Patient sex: M
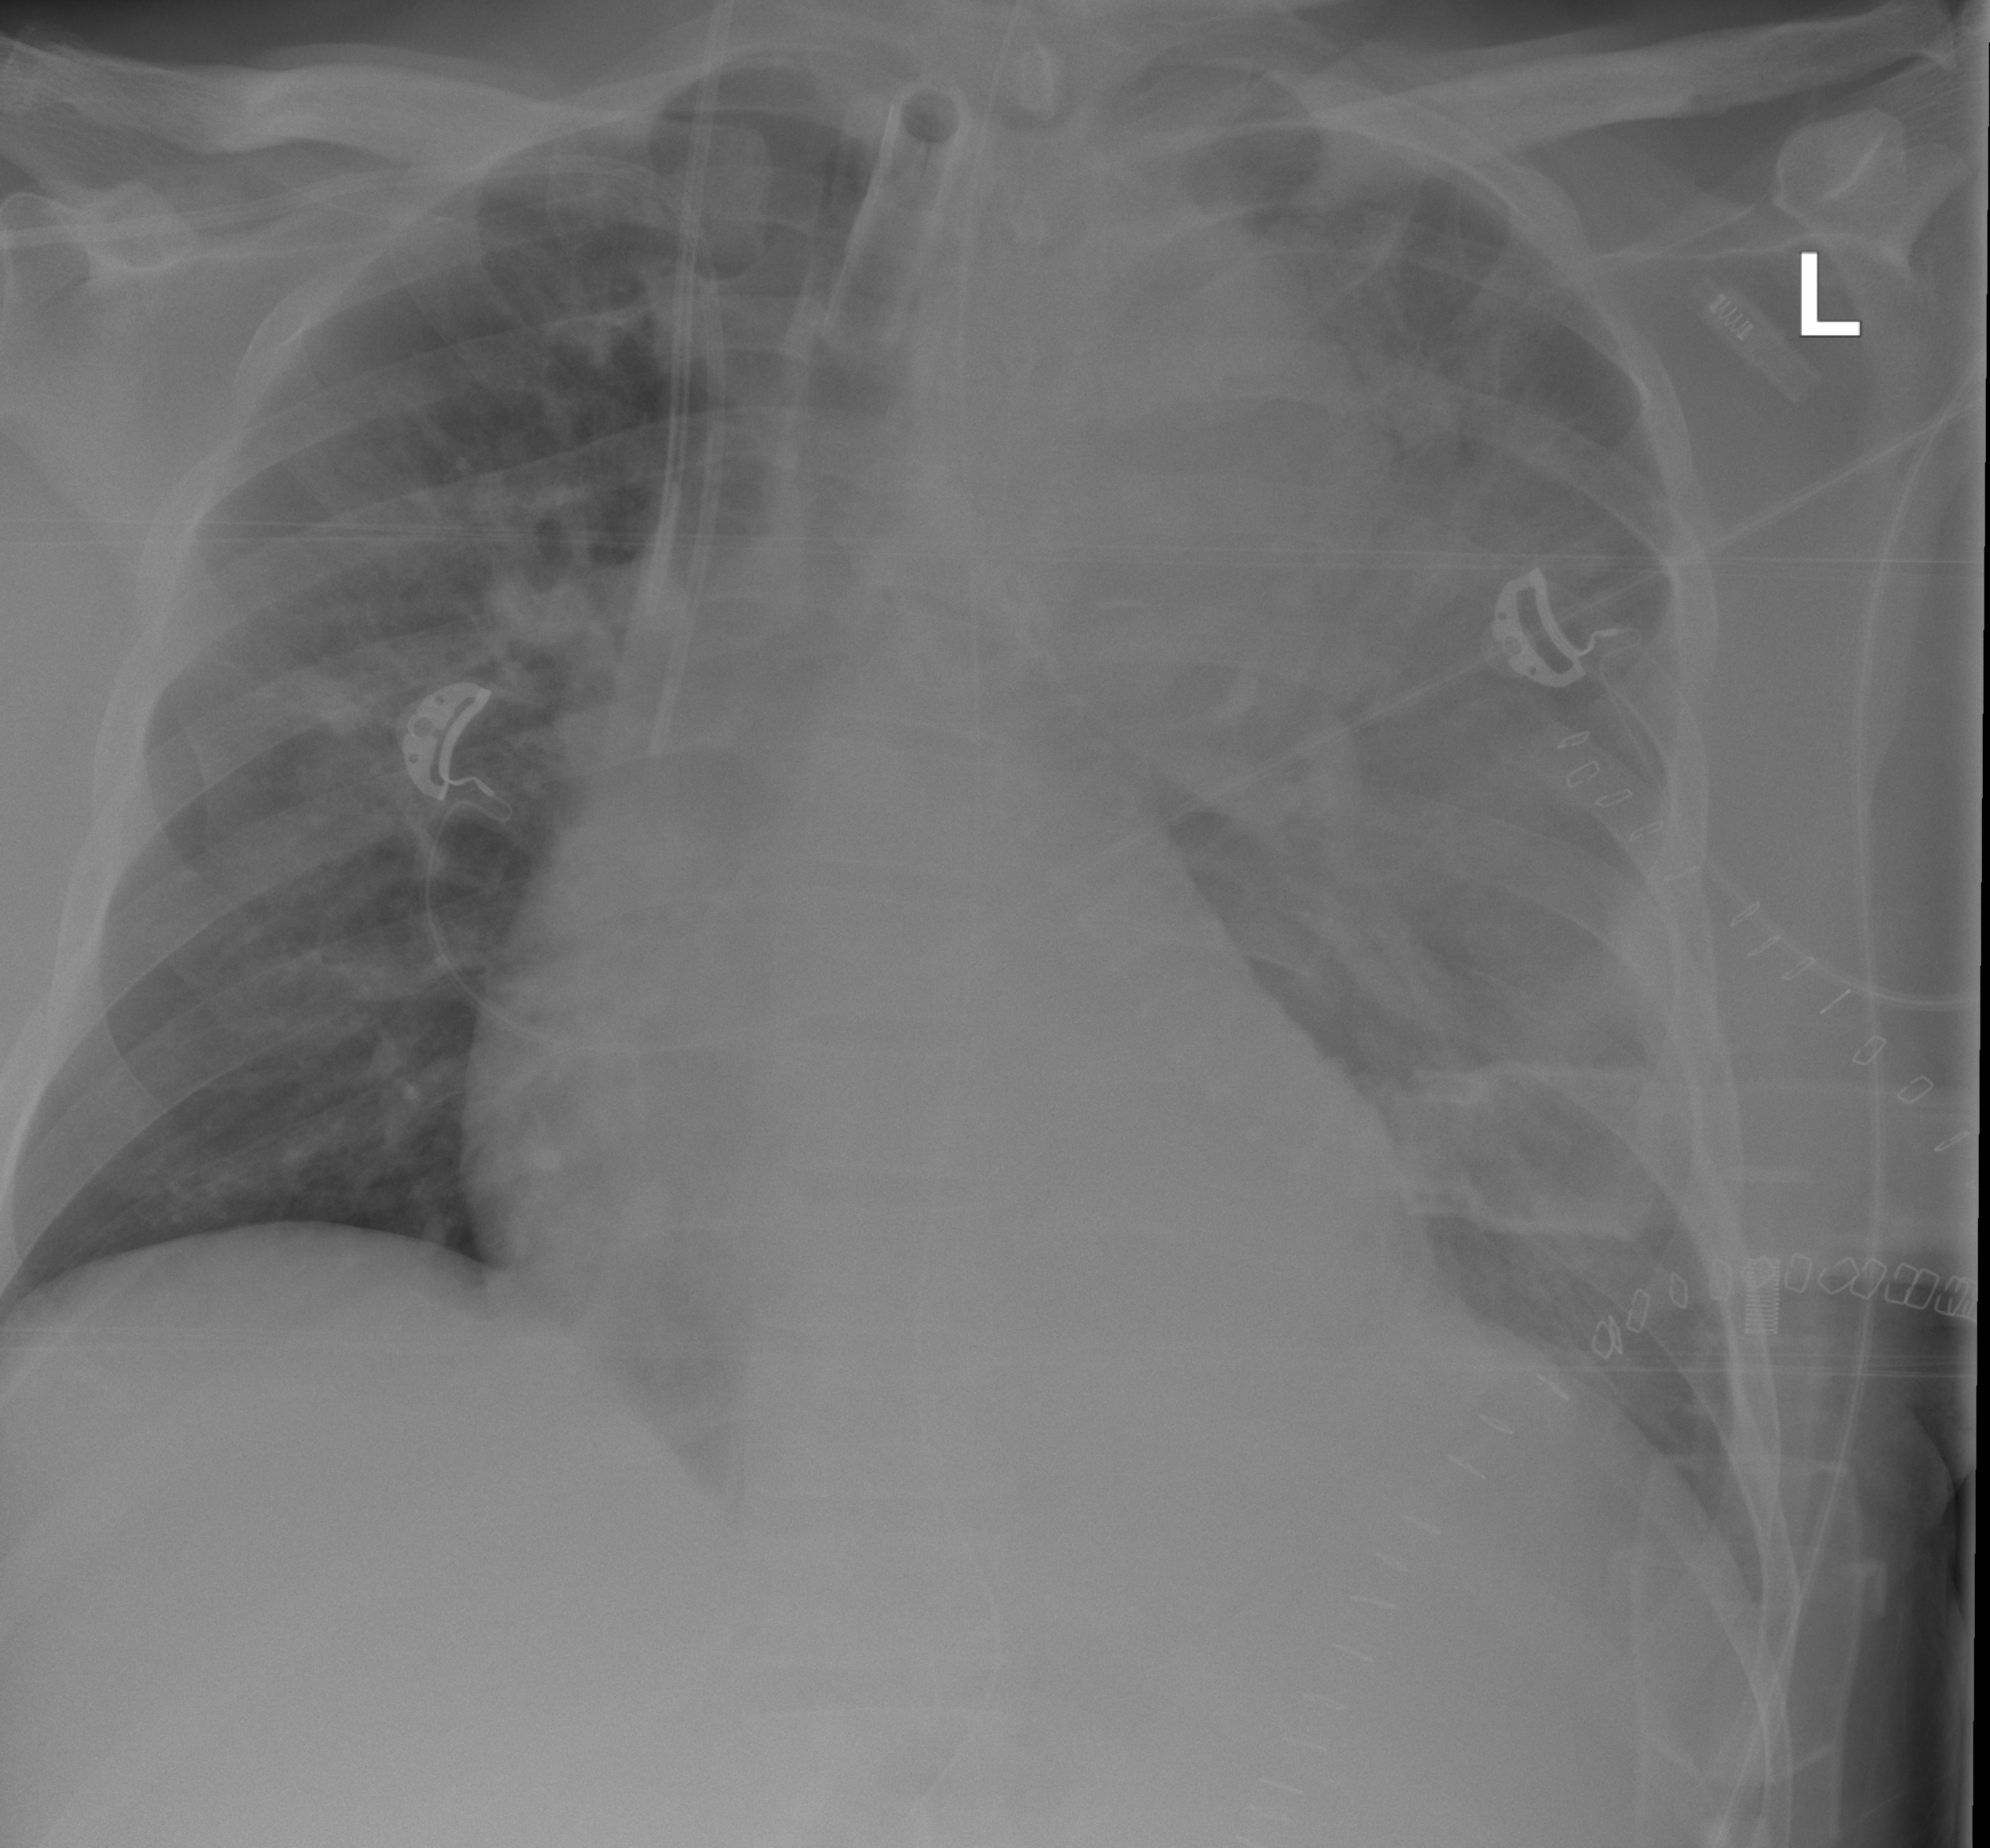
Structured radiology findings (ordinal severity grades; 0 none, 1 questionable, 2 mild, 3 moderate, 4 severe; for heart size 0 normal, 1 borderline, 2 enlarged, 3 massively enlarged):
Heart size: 1
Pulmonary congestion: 2
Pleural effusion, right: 0
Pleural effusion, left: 0
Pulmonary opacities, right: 0
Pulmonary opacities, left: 3
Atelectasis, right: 0
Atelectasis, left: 3